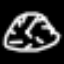
Label: clock